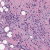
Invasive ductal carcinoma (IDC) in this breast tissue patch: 0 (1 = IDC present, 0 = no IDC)